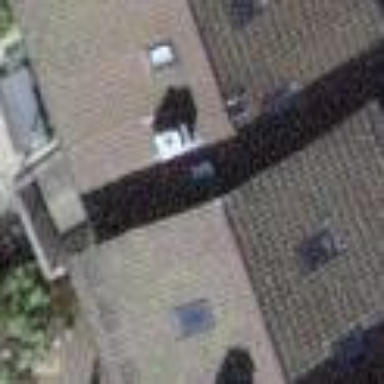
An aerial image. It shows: Residential terrace building with gabled roof.